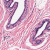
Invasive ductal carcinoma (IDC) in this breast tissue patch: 0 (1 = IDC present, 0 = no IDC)